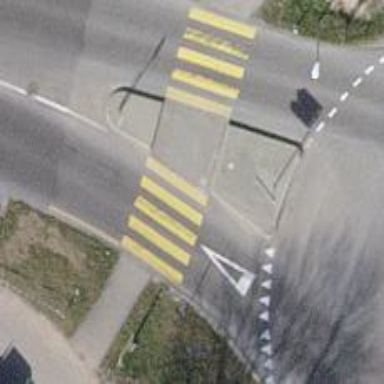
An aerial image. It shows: Uncontrolled zebra crossing with markings on the road.